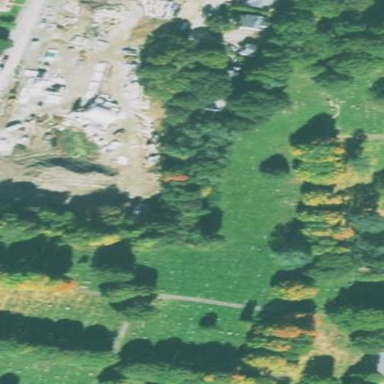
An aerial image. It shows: Ancient cemetery with graves. The area is designated as graveyard and holds historical significance.